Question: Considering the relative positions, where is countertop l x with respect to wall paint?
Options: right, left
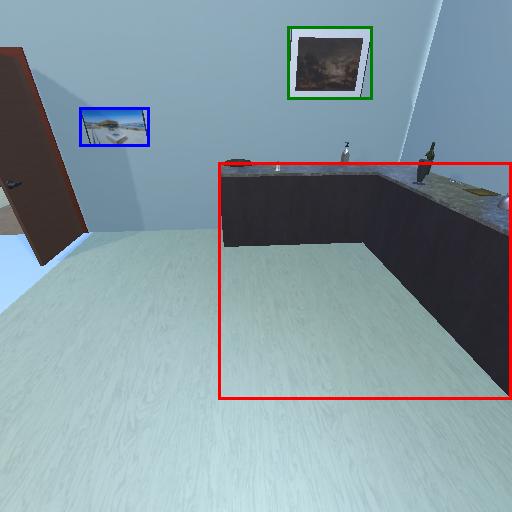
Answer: right